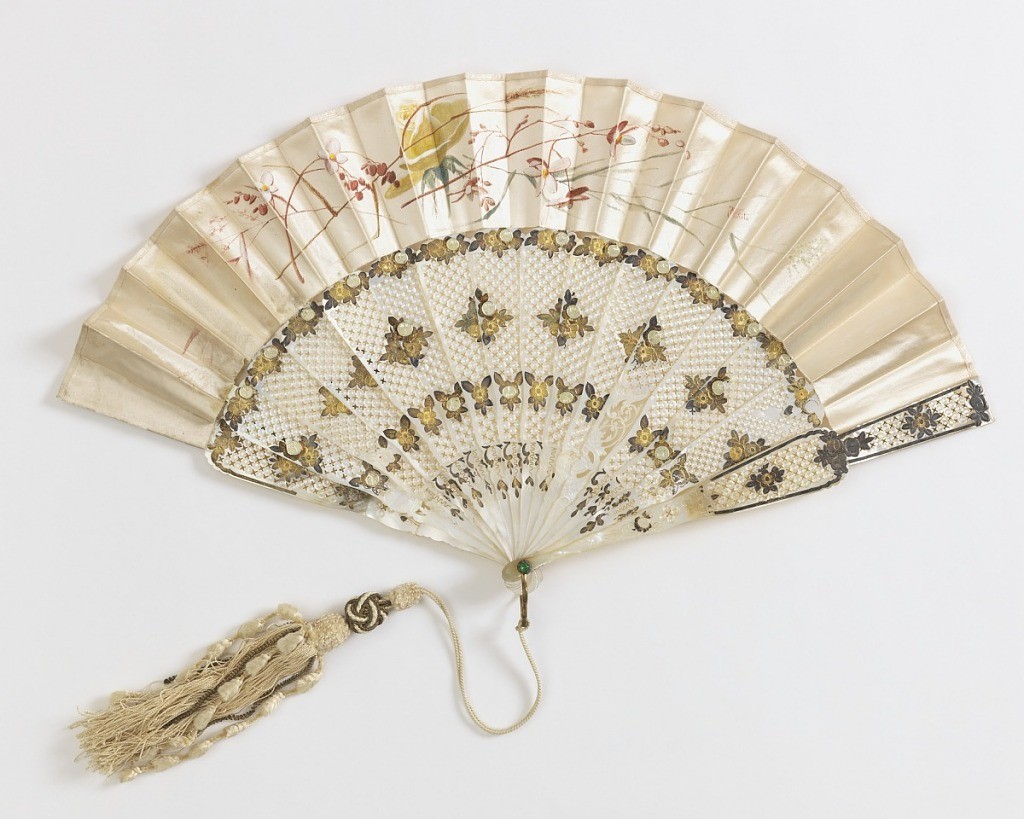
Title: Pleated fan
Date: mid- 19th century
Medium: Painted silk leaf, carved and pierced mother-of-pearl sticks with applied gold foil, chenille tassel, pin set with a faceted stone
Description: Pleated fan, Painted white satin leaf. Obverse: scattered flowers, grasses and cherry blossoms. Carved and pierced mother-of-pearl sticks applied with gold foil. White chenille tassel. Pin is set with a faceted stone.